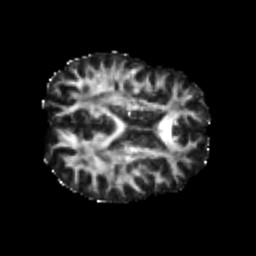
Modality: FA
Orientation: axial
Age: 21
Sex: female
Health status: healthy
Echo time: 0.074 s